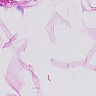
Metastatic tissue present: no